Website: macys
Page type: gifting
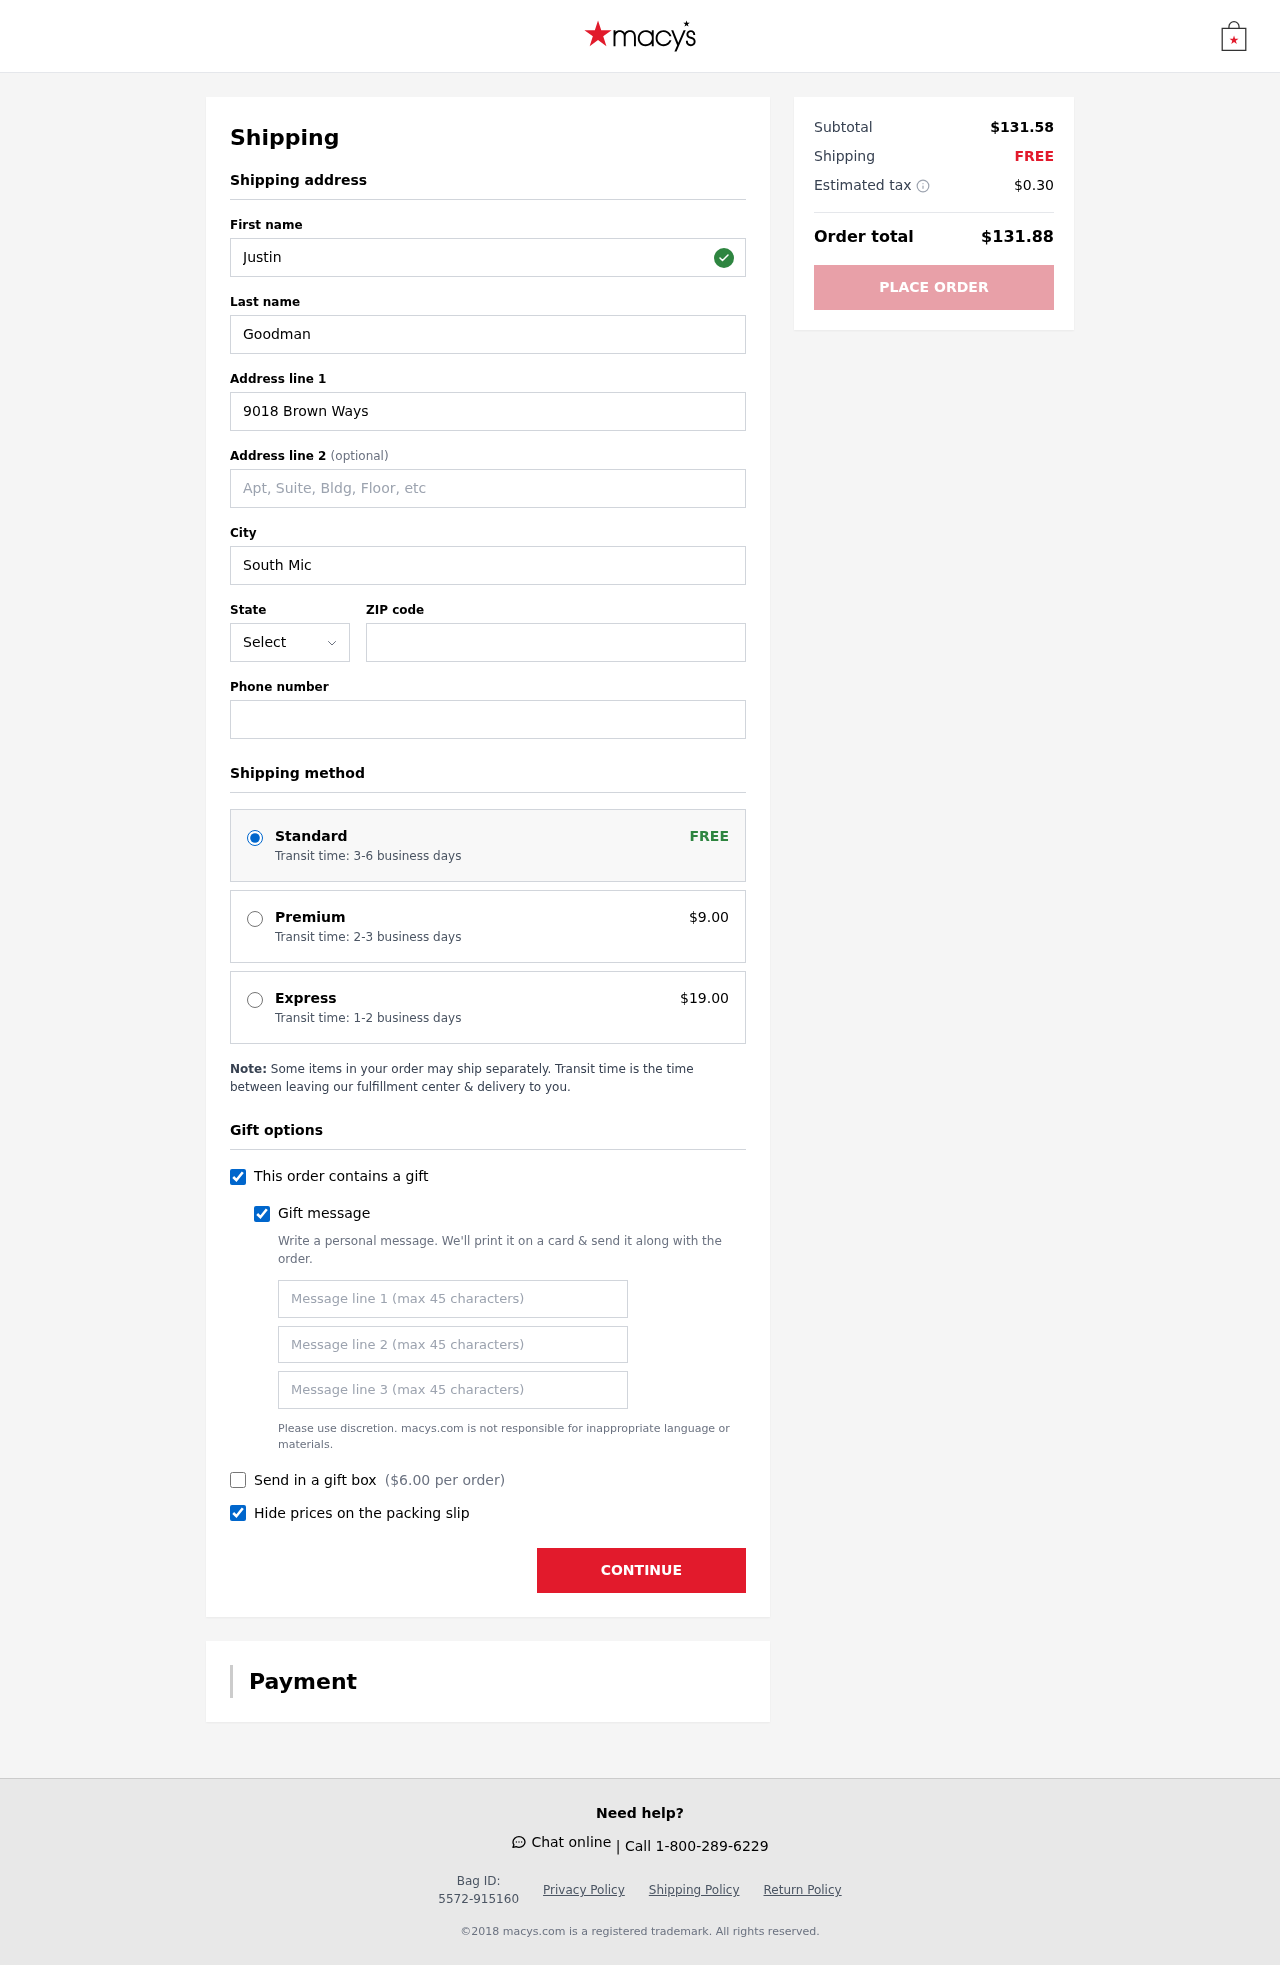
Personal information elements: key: PII_STATE_ABBR
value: KY
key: PII_FIRSTNAME
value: Justin
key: PII_LASTNAME
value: Goodman
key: PII_STREET
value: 9018 Brown Ways
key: PII_CITY
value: South Michael
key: PII_POSTCODE
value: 71025
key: PII_PHONE
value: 5958488622
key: PII_GIFT_MESSAGE
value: Hey Kenneth, I saw this stunning grey wolf canvas and immediately thought of you—it just captures your spirit so well! Hope it brings a little more wild inspiration into your space. Enjoy!  Justin
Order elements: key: ORDER_SHIPPING_STANDARD
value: Transit time: 3-6 business days
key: ORDER_SHIPPING_PREMIUM
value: Transit time: 2-3 business days
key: ORDER_SHIPPING_PREMIUM_PRICE
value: $9.00
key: ORDER_SHIPPING_EXPRESS
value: Transit time: 1-2 business days
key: ORDER_SHIPPING_EXPRESS_PRICE
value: $19.00
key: ORDER_GIFT_BOX_PRICE
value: $6.00
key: ORDER_SUBTOTAL
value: $131.58
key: ORDER_SHIPPING_COST
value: FREE
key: ORDER_TAX
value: $0.30
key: ORDER_TOTAL
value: $131.88